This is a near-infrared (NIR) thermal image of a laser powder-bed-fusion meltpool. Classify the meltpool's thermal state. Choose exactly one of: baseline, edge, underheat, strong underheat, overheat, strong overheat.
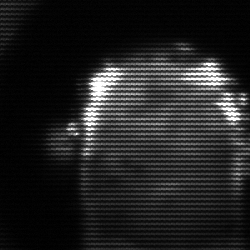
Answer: baseline